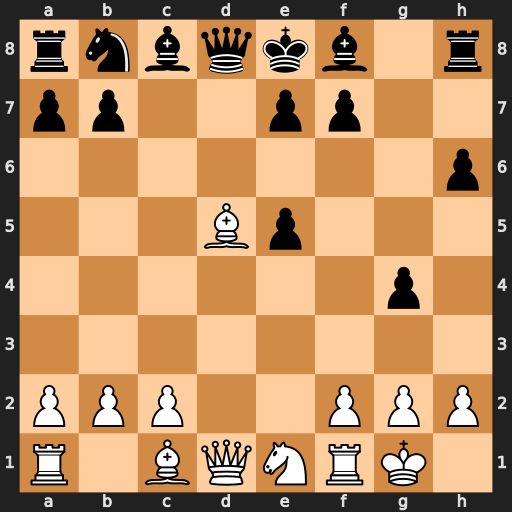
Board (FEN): rnbqkb1r/pp2pp2/7p/3Bp3/6p1/8/PPP2PPP/R1BQNRK1
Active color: w
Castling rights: kq
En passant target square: -
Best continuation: Bxf7+ Kxf7 Qxd8